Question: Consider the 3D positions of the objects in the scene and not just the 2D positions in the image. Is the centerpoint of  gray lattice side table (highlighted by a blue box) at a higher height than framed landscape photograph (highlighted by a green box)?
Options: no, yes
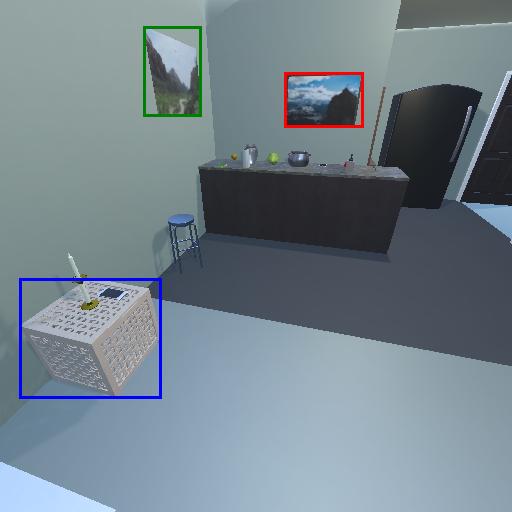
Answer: no